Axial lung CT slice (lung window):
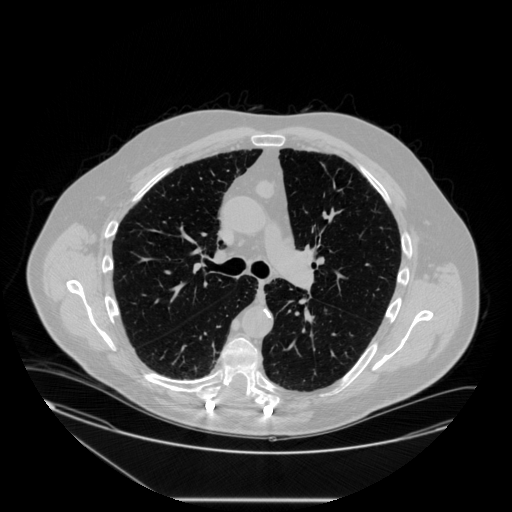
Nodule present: no